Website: lowes
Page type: customer-info-address
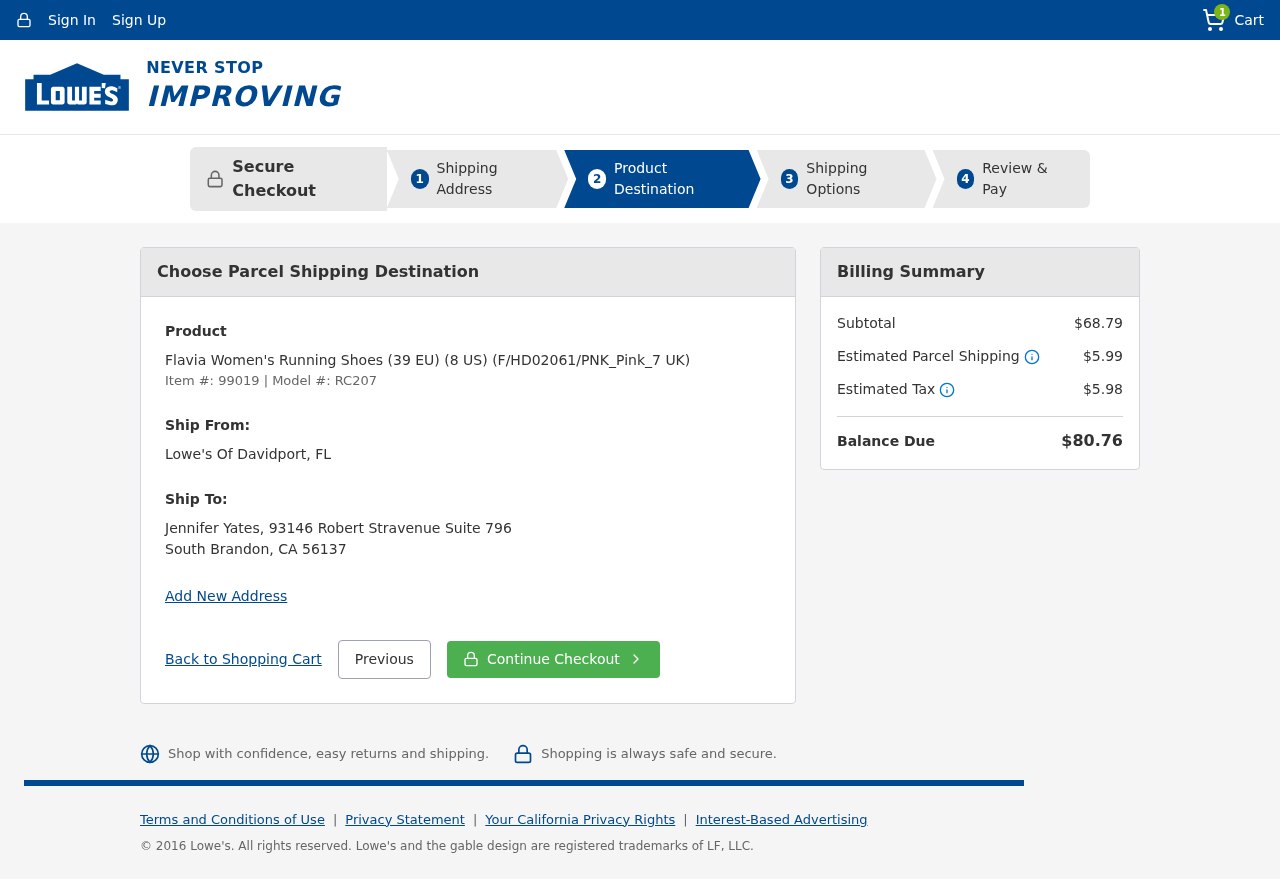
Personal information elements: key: PII_FULLNAME
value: Jennifer Yates
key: PII_STREET
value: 93146 Robert Stravenue Suite 796
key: PII_CITY_STATE2
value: Davidport, FL
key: PII_CITY_STATE_ZIP
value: South Brandon, CA 56137
Product elements: key: PRODUCT1_NAME
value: Flavia Women's Running Shoes (39 EU) (8 US) (F/HD02061/PNK_Pink_7 UK)
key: PRODUCT1_ITEM_NUMBER
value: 99019
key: PRODUCT1_MODEL_NUMBER
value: RC207
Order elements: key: ORDER_NUM_ITEMS
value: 1
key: ORDER_SUBTOTAL
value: $68.79
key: ORDER_SHIPPING_COST
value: $5.99
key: ORDER_TAX
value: $5.98
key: ORDER_TOTAL
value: $80.76